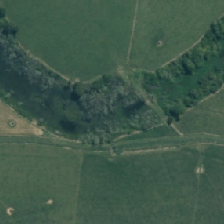
Land cover: lake_pond